Field crop: maize
Growth stage: 2
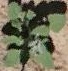
Species: chenopodium